Field crop: tomato
Growth stage: 1
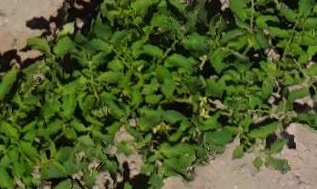
Species: tomato